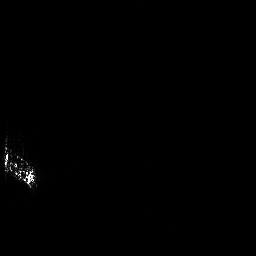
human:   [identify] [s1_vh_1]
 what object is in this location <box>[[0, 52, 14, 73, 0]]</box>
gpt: <ref>1 large ship at the left</ref>